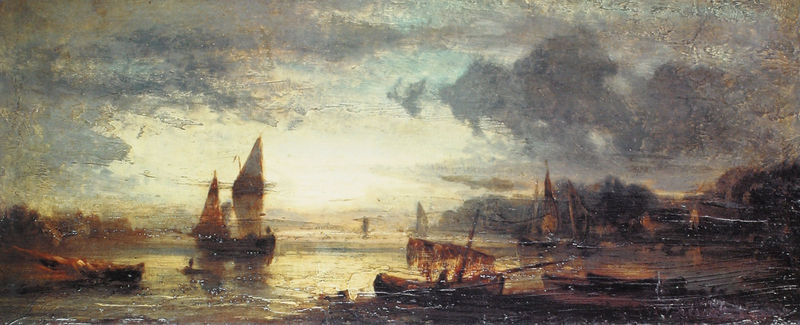
Titel: Mondnacht an der Scheldemündung
Künstler: Eduard d. Ä Schleich
Institution: Privatbesitz
Schlagwörter: baum, dunkel, gemälde, himmel, mann, meer, schatten, wasser, wolken, bäume, fluss, gelb, landschaft, menschen, see, stadt, ufer, abend, braun, licht, holland, dämmerung, horizont, spiegelung, büsche, sonne, boot, boote, gischt, schiff, schiffe, segel, segelboot, fischer, sonnenuntergang, hafen, masten, romantik, schiffbruch, stimmung, kaputt, mehr, gekentert, jolle, segelspitze